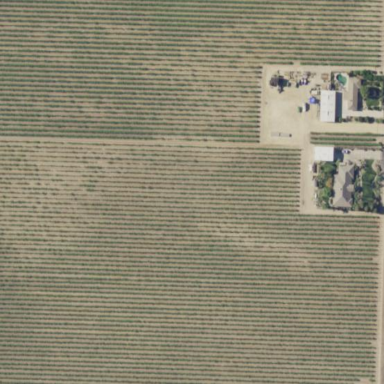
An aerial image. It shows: Vineyard where grapes are grown.